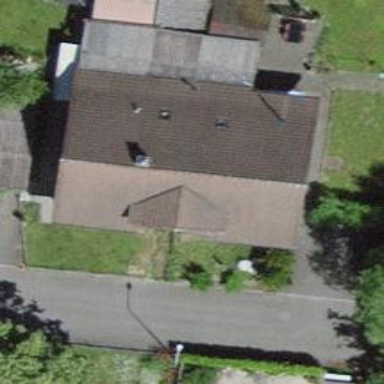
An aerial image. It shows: Semi-detached house.